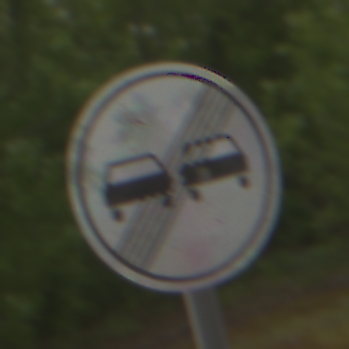
Verkehrszeichen: EndeUeberholverbot
Umgebung: Outdoor, Nature
Tageszeit: MorningAfternoon
Wetter: Overcast
Licht: Natural
Jahreszeit: NotSpecified
Kontrast: LowContrast